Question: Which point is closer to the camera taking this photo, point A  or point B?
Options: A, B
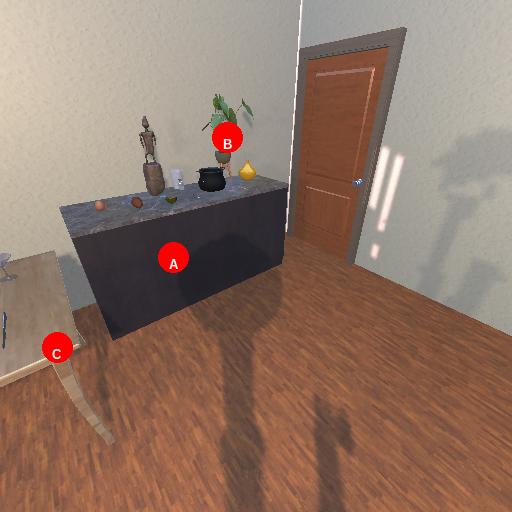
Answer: A